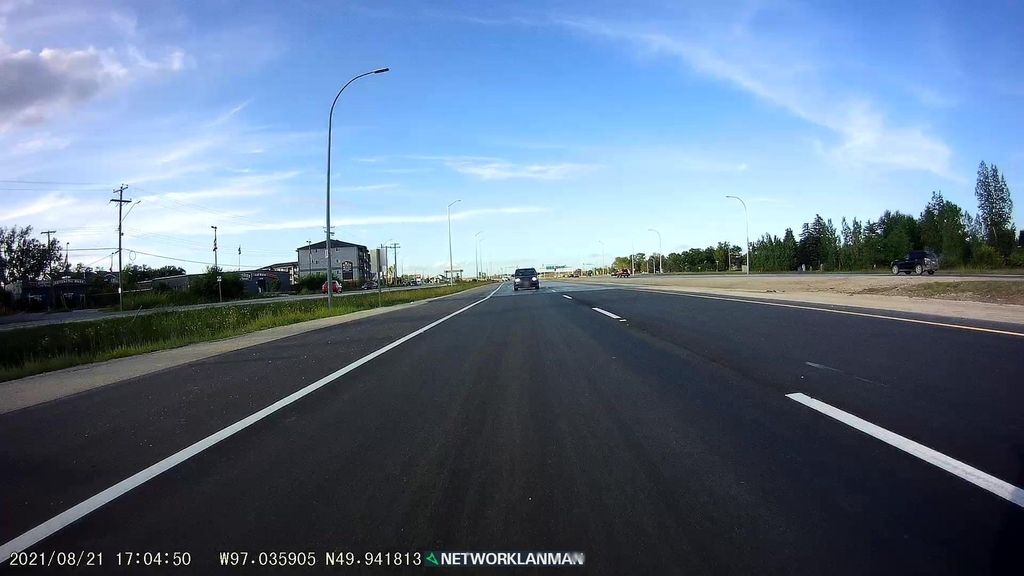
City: winnipeg